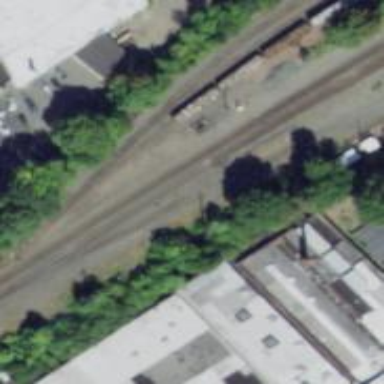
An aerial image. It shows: Railway track.